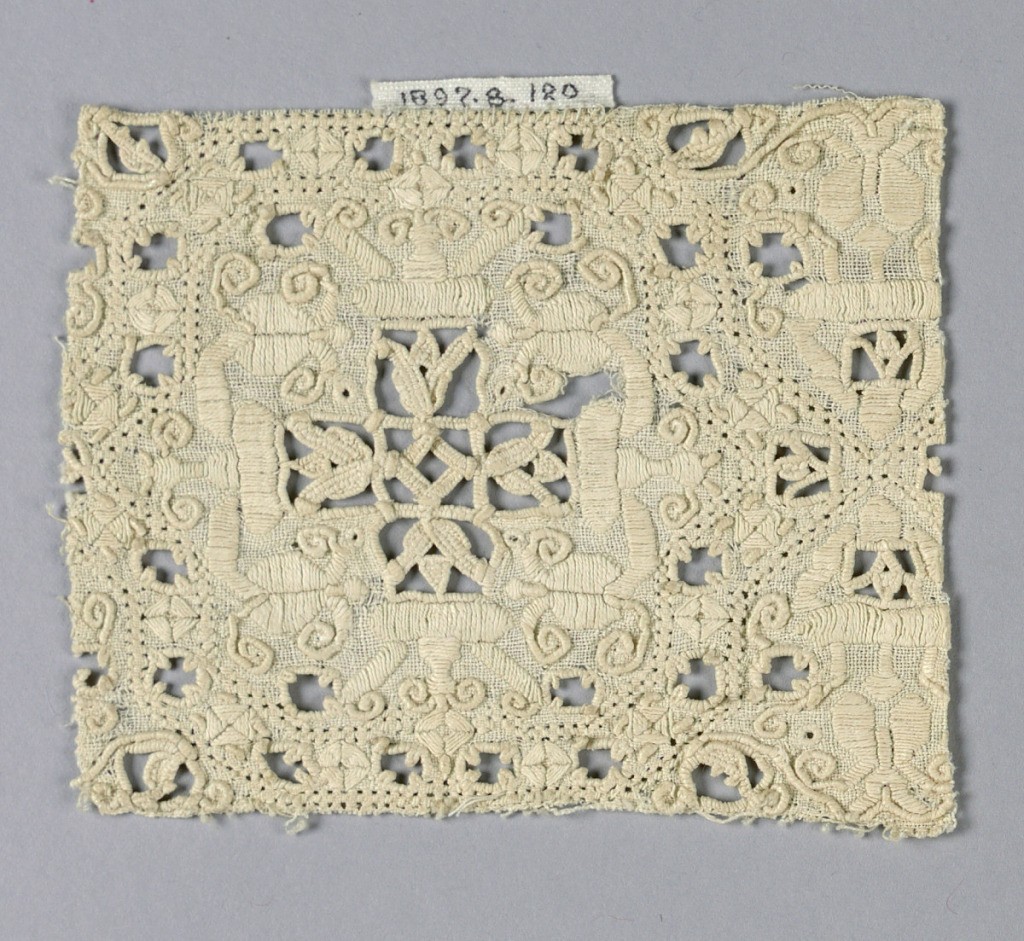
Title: Fragment
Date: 16th century
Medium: linen Technique: cutwork
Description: Fragment of punto tagliato with embroidered designs in satin and curl stitches with tiny reticella squares. Central section has a reticella cross with lilies.